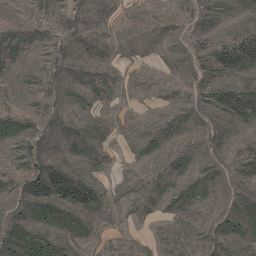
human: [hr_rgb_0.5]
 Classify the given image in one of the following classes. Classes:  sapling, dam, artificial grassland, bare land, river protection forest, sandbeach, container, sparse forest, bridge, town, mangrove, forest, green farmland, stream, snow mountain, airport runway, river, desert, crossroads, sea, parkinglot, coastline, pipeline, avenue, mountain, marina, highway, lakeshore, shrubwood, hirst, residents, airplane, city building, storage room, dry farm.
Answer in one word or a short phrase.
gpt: mountain